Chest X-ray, AP view. Patient: 8 years old, sex M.
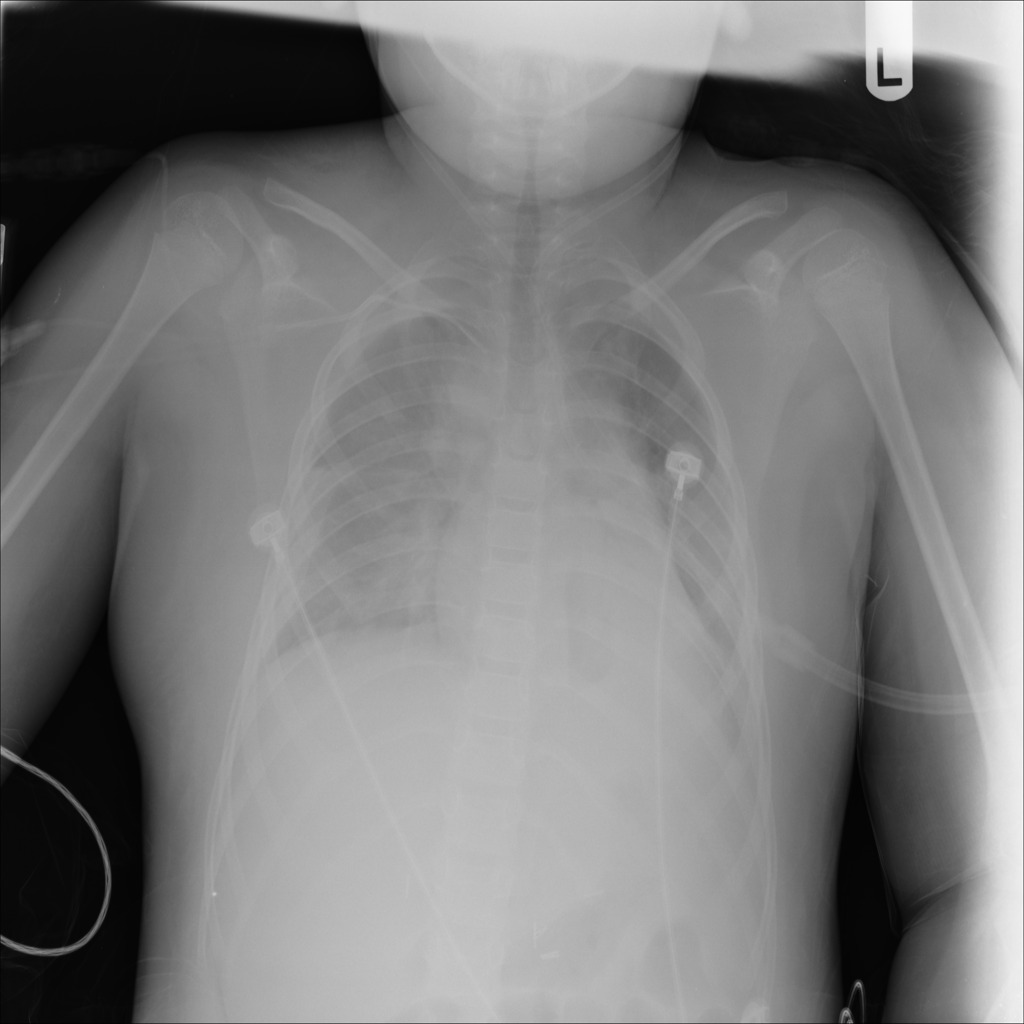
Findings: Infiltration